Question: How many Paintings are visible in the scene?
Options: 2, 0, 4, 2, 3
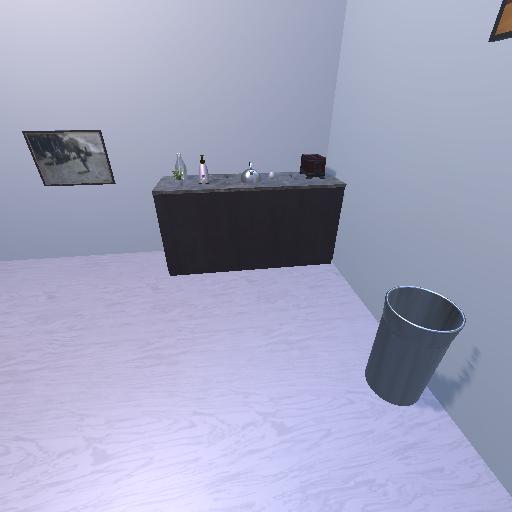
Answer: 2